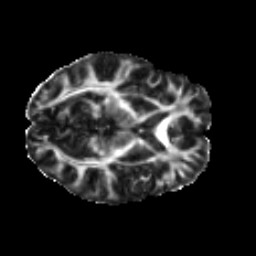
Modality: FA
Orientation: axial
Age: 22
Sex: female
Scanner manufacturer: ge
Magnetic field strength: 3 T
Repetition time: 7.8 s
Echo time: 0.0606 s